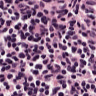
Metastatic tissue present: no